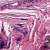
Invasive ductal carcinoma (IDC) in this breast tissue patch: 0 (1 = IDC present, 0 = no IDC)